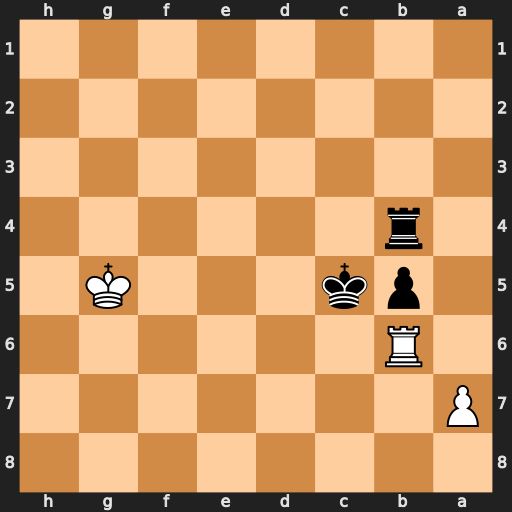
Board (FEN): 8/P7/1R6/1pk3K1/1r6/8/8/8
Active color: b
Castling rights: -
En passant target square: -
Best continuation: Ra4 Rb7 Kc6 Rf7 Kb6